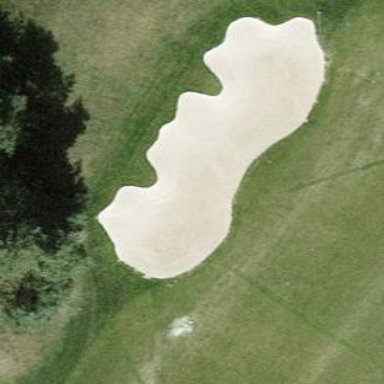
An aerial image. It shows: Golf bunker filled with natural sand.